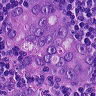
Metastatic tissue present: yes